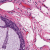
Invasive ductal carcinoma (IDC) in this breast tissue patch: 0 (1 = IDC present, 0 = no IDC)